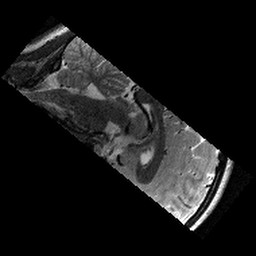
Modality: T2w
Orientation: sagittal
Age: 14
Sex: female
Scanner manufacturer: siemens
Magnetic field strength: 3 T
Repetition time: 9.23 s
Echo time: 0.067 s